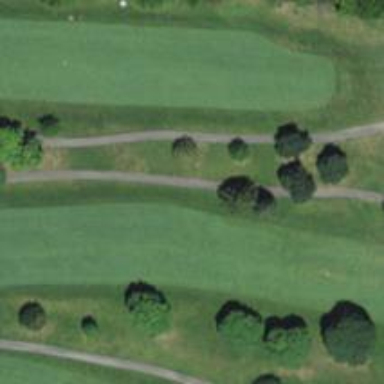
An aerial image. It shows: View of golf hole.